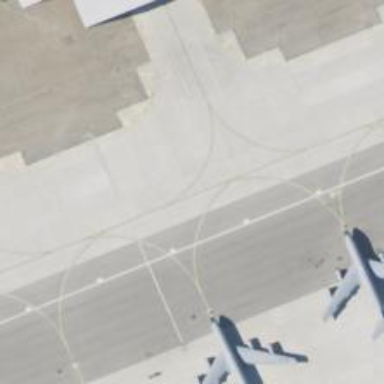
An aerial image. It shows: View of taxiway at the airport.